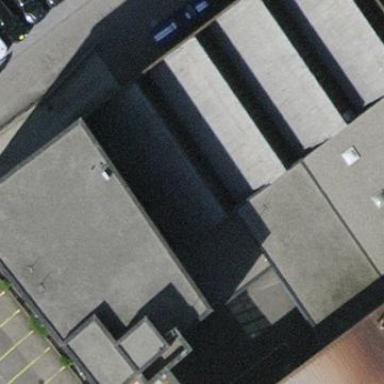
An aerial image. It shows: Industrial building.